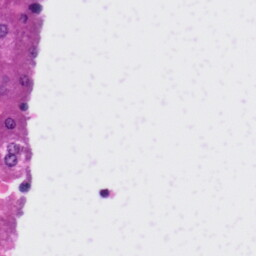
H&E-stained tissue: Liver